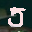
Label: 5